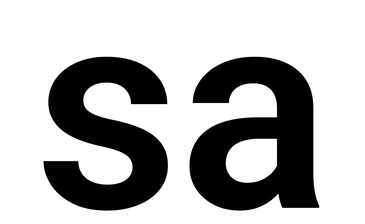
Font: Roboto_SemiBold